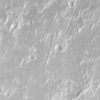
Label: not_dusty